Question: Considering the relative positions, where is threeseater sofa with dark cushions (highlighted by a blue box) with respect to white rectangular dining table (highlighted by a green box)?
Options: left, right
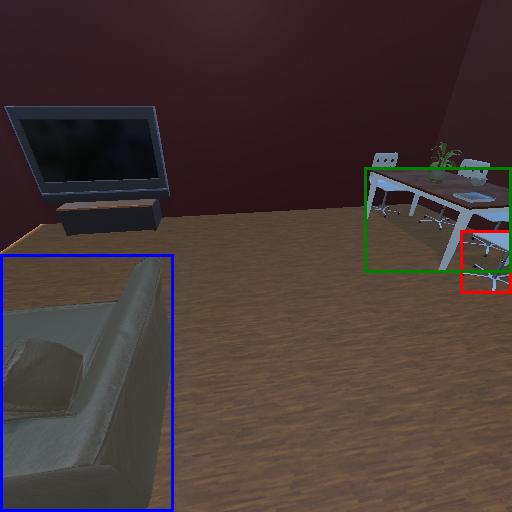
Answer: left